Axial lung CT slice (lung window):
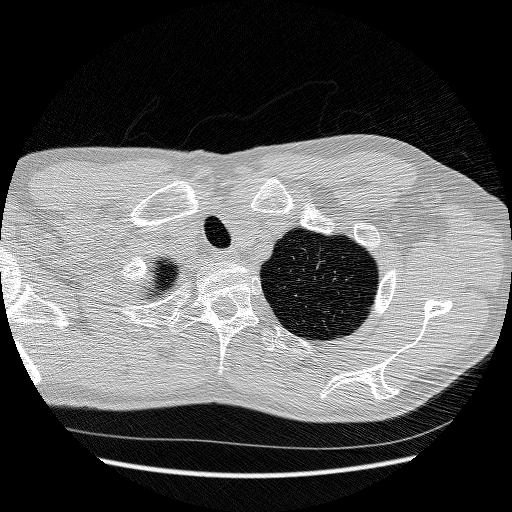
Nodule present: no